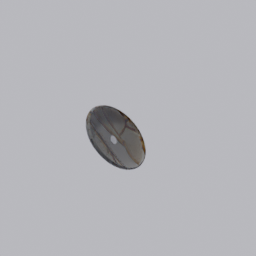
Label: appliances